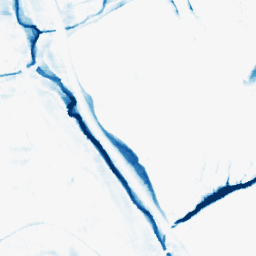
Category: morphological
Decomposition family: morphological_rect
Decomposition parameters: operation: closing
width: 20
height: 10
Upsampling method: regularized
Upsampling parameters: scale: 4
lambda_reg: 0.001
Upsampling scale: 4